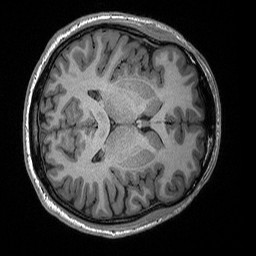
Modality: T1w
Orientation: axial
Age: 18
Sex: male
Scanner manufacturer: siemens
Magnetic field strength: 3 T
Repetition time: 2.3 s
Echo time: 0.00298 s